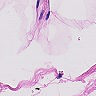
Metastatic tissue present: no